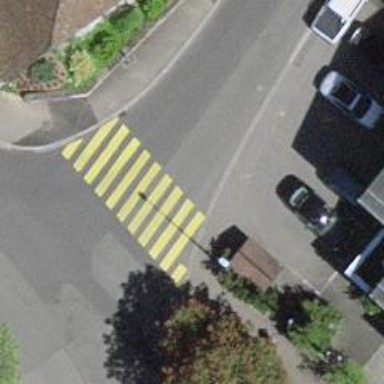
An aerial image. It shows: Zebra crossing on the road.